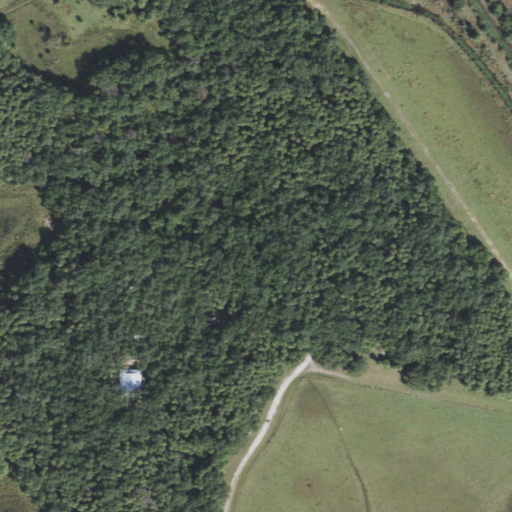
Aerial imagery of island in Florida named Open Hammock containing woody wetlands, pasture, and herbaceous wetlands